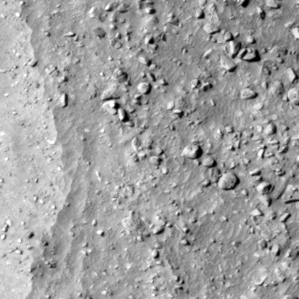
Label: non_frost